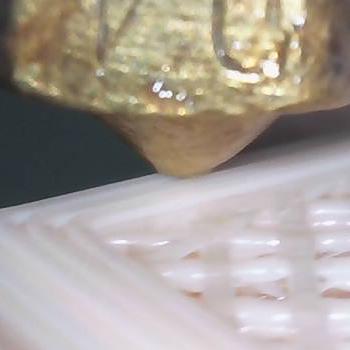
Flow rate: 59%